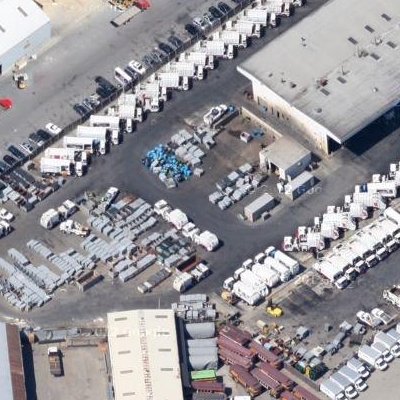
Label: Parking